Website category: auto
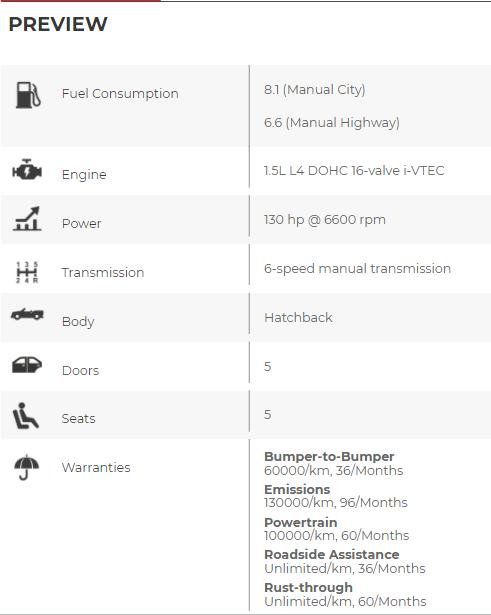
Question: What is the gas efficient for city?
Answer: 8.1 (Manual City)

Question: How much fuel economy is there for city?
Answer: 8.1 (Manual City)

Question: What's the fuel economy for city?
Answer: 8.1 (Manual City)

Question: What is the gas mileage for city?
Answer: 8.1 (Manual City)

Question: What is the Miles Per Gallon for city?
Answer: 8.1 (Manual City)

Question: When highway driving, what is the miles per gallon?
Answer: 6.6 (Manual Highway)

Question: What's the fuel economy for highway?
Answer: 6.6 (Manual Highway)

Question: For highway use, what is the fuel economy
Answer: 6.6 (Manual Highway)

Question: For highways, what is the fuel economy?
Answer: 6.6 (Manual Highway)

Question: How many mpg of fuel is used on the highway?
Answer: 6.6 (Manual Highway)

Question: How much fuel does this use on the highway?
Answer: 6.6 (Manual Highway)

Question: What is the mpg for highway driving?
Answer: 6.6 (Manual Highway)

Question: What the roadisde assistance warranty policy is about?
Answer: Unlimited/km, 36/Months

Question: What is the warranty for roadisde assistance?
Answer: Unlimited/km, 36/Months

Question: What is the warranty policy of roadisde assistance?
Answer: Unlimited/km, 36/Months

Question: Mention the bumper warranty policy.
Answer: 60000/km, 36/Months

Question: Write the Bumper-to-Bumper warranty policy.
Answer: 60000/km, 36/Months

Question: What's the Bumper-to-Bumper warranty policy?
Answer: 60000/km, 36/Months

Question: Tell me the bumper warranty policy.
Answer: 60000/km, 36/Months

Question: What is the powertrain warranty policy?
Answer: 100000/km, 60/Months

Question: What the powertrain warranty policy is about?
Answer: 100000/km, 60/Months

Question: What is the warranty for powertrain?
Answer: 100000/km, 60/Months